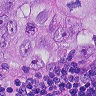
Metastatic tissue present: yes